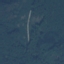
Land use / land cover: Forest